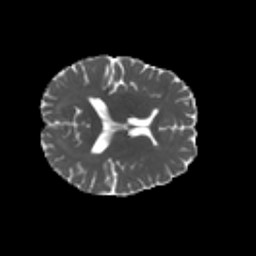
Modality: MD
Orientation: axial
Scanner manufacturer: siemens
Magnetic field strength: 3 T
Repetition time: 4.16 s
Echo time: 0.0806 s